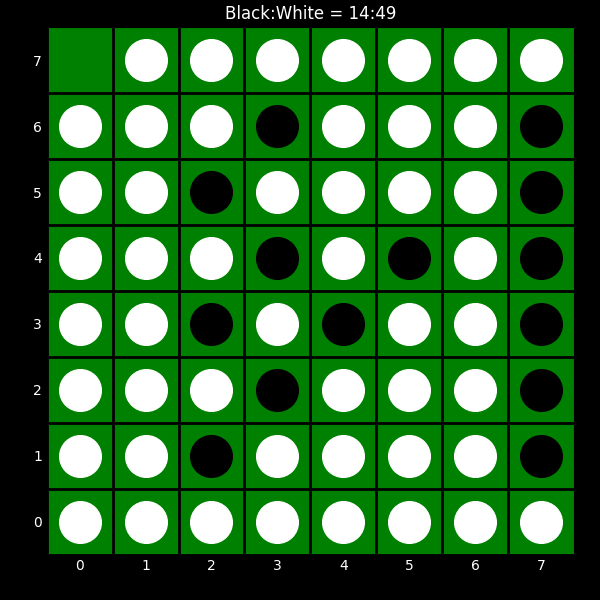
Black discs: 14
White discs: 49